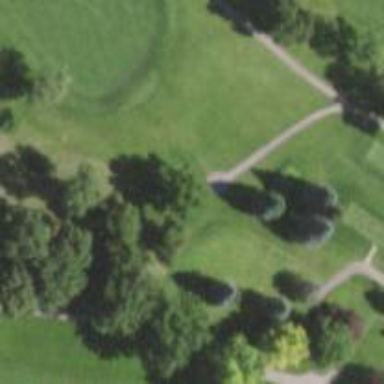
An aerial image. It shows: Path used for both walking and golf.